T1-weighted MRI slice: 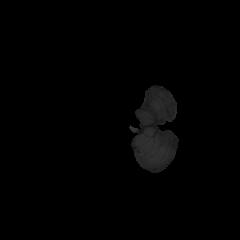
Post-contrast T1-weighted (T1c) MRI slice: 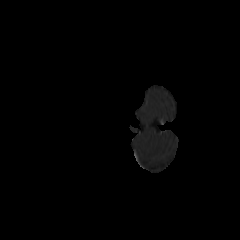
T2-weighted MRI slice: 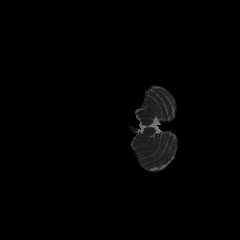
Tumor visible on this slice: no